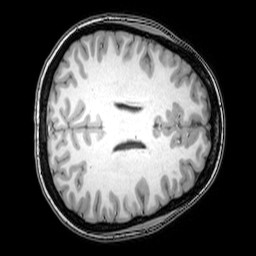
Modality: T1w
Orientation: axial
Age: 26
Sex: female
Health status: healthy
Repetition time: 0.081 s
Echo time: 0.037 s